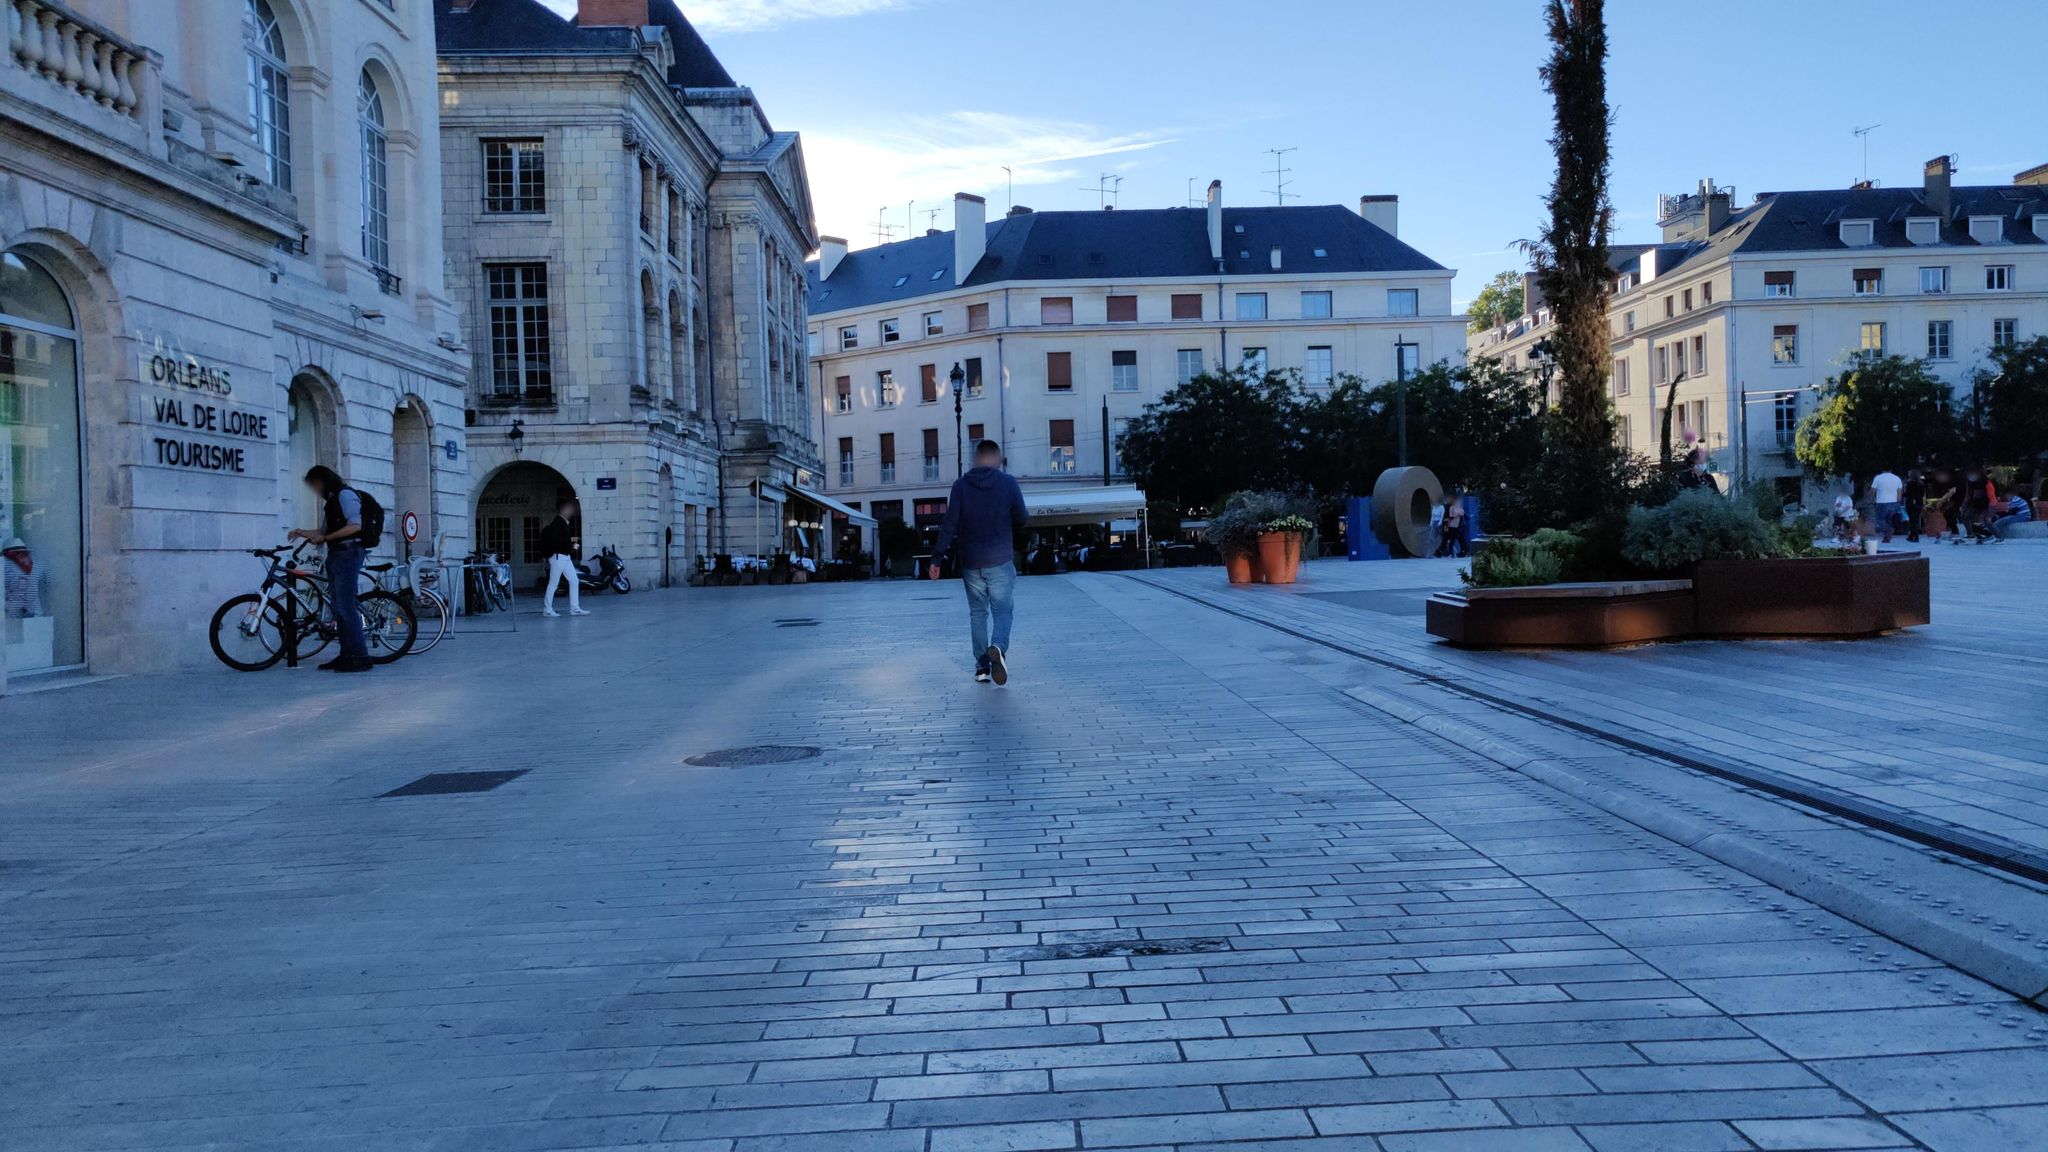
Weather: clear
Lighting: dusk/dawn
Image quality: good
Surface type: walking surface
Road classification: living_street, pedestrian
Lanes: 2
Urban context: urban centre
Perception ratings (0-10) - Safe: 4.25, Lively: 9.7, Beautiful: 6.22, Boring: 6.74, Depressing: 1.3, Wealthy: 9.5